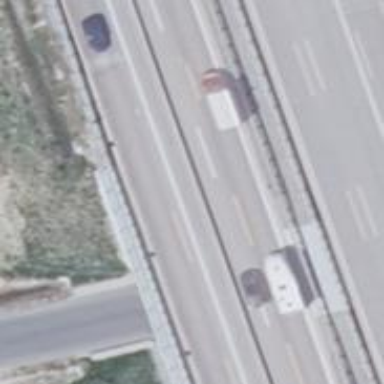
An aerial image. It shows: Asphalt motorway.